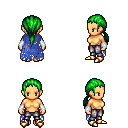
a pixel art fantasy rpg character, female body template, human, tanned skin, blue tattered cape, metal pants, green ponytail hairstyle, white cloth bracers, gold boots, four views (front, back, left, right), 2x2 character sprite sheet, small pixel art, hard edges, no anti-aliasing